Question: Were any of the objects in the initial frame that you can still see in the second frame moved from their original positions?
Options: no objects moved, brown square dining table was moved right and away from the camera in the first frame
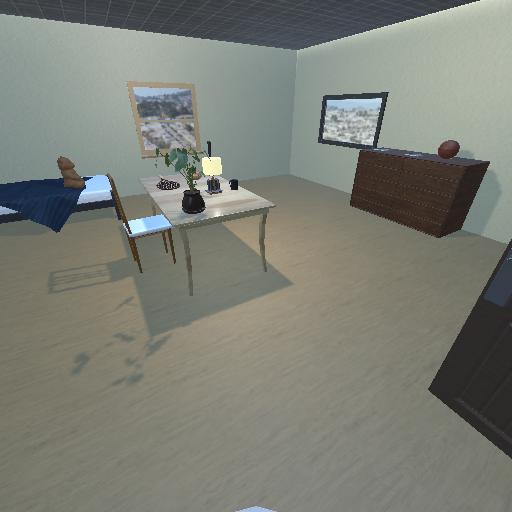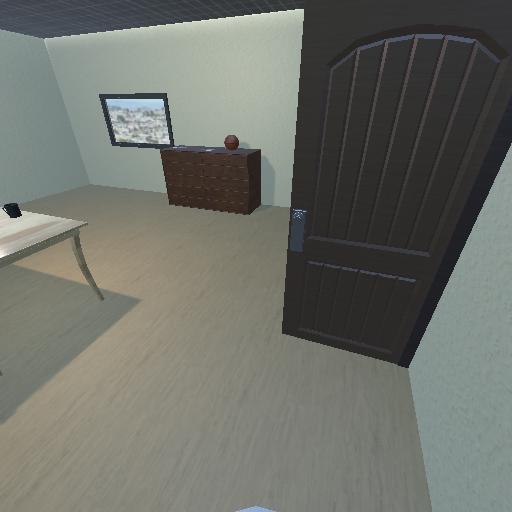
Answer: no objects moved